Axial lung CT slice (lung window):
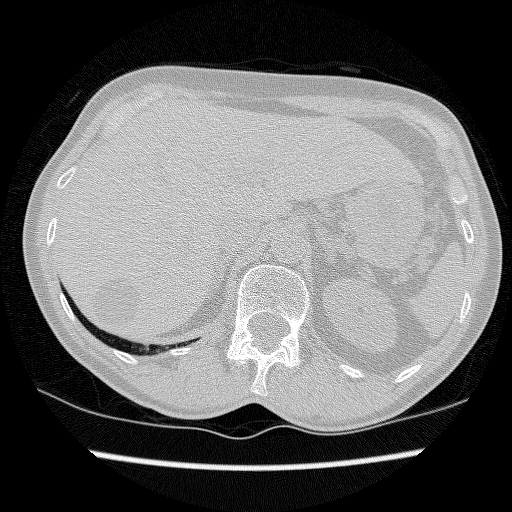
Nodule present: no